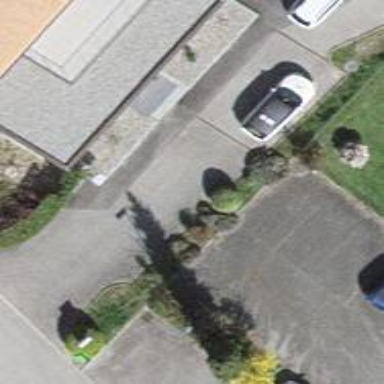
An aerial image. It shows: Shrub in its natural environment.